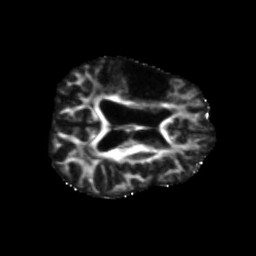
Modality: FA
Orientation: axial
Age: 58
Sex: male
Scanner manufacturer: siemens
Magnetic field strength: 3 T
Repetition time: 5.47 s
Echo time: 0.0854 s